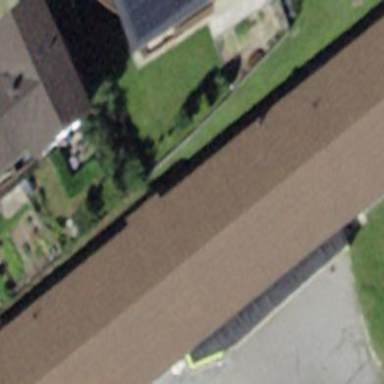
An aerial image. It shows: Hostel building.